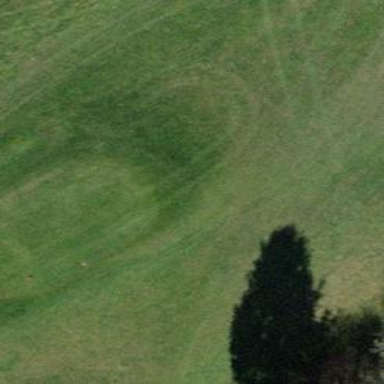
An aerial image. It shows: Golf tee.